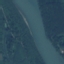
Land use / land cover class: River